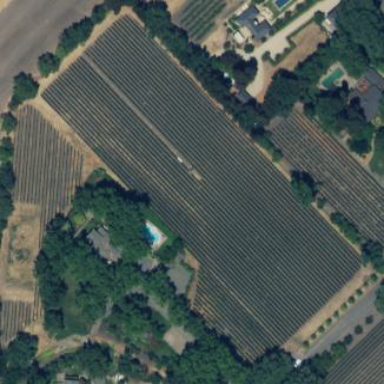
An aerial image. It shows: Vineyard growing grapes.